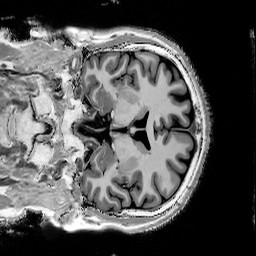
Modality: T1w
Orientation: coronal
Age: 55
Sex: male
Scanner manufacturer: siemens
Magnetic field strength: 3 T
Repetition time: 5 s
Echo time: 0.00298 s